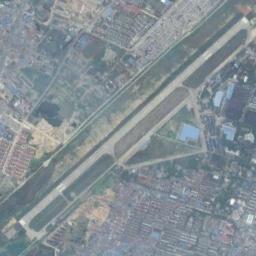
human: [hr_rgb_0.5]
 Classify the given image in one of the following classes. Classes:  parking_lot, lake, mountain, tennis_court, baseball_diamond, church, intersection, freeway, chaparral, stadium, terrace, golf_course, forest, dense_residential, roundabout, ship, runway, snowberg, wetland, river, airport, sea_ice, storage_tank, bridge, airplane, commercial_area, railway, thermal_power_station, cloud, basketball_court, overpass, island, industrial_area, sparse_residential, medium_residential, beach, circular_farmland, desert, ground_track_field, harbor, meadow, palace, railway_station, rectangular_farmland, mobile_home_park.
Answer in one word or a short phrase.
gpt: airport